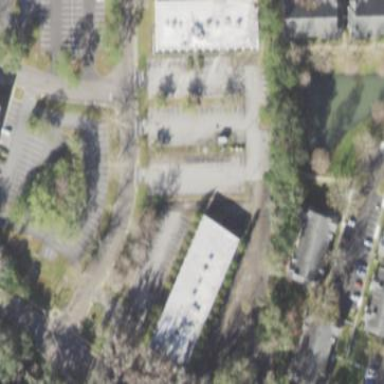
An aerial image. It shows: Commercial building.